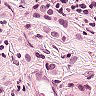
Metastatic tissue present: yes